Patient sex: M
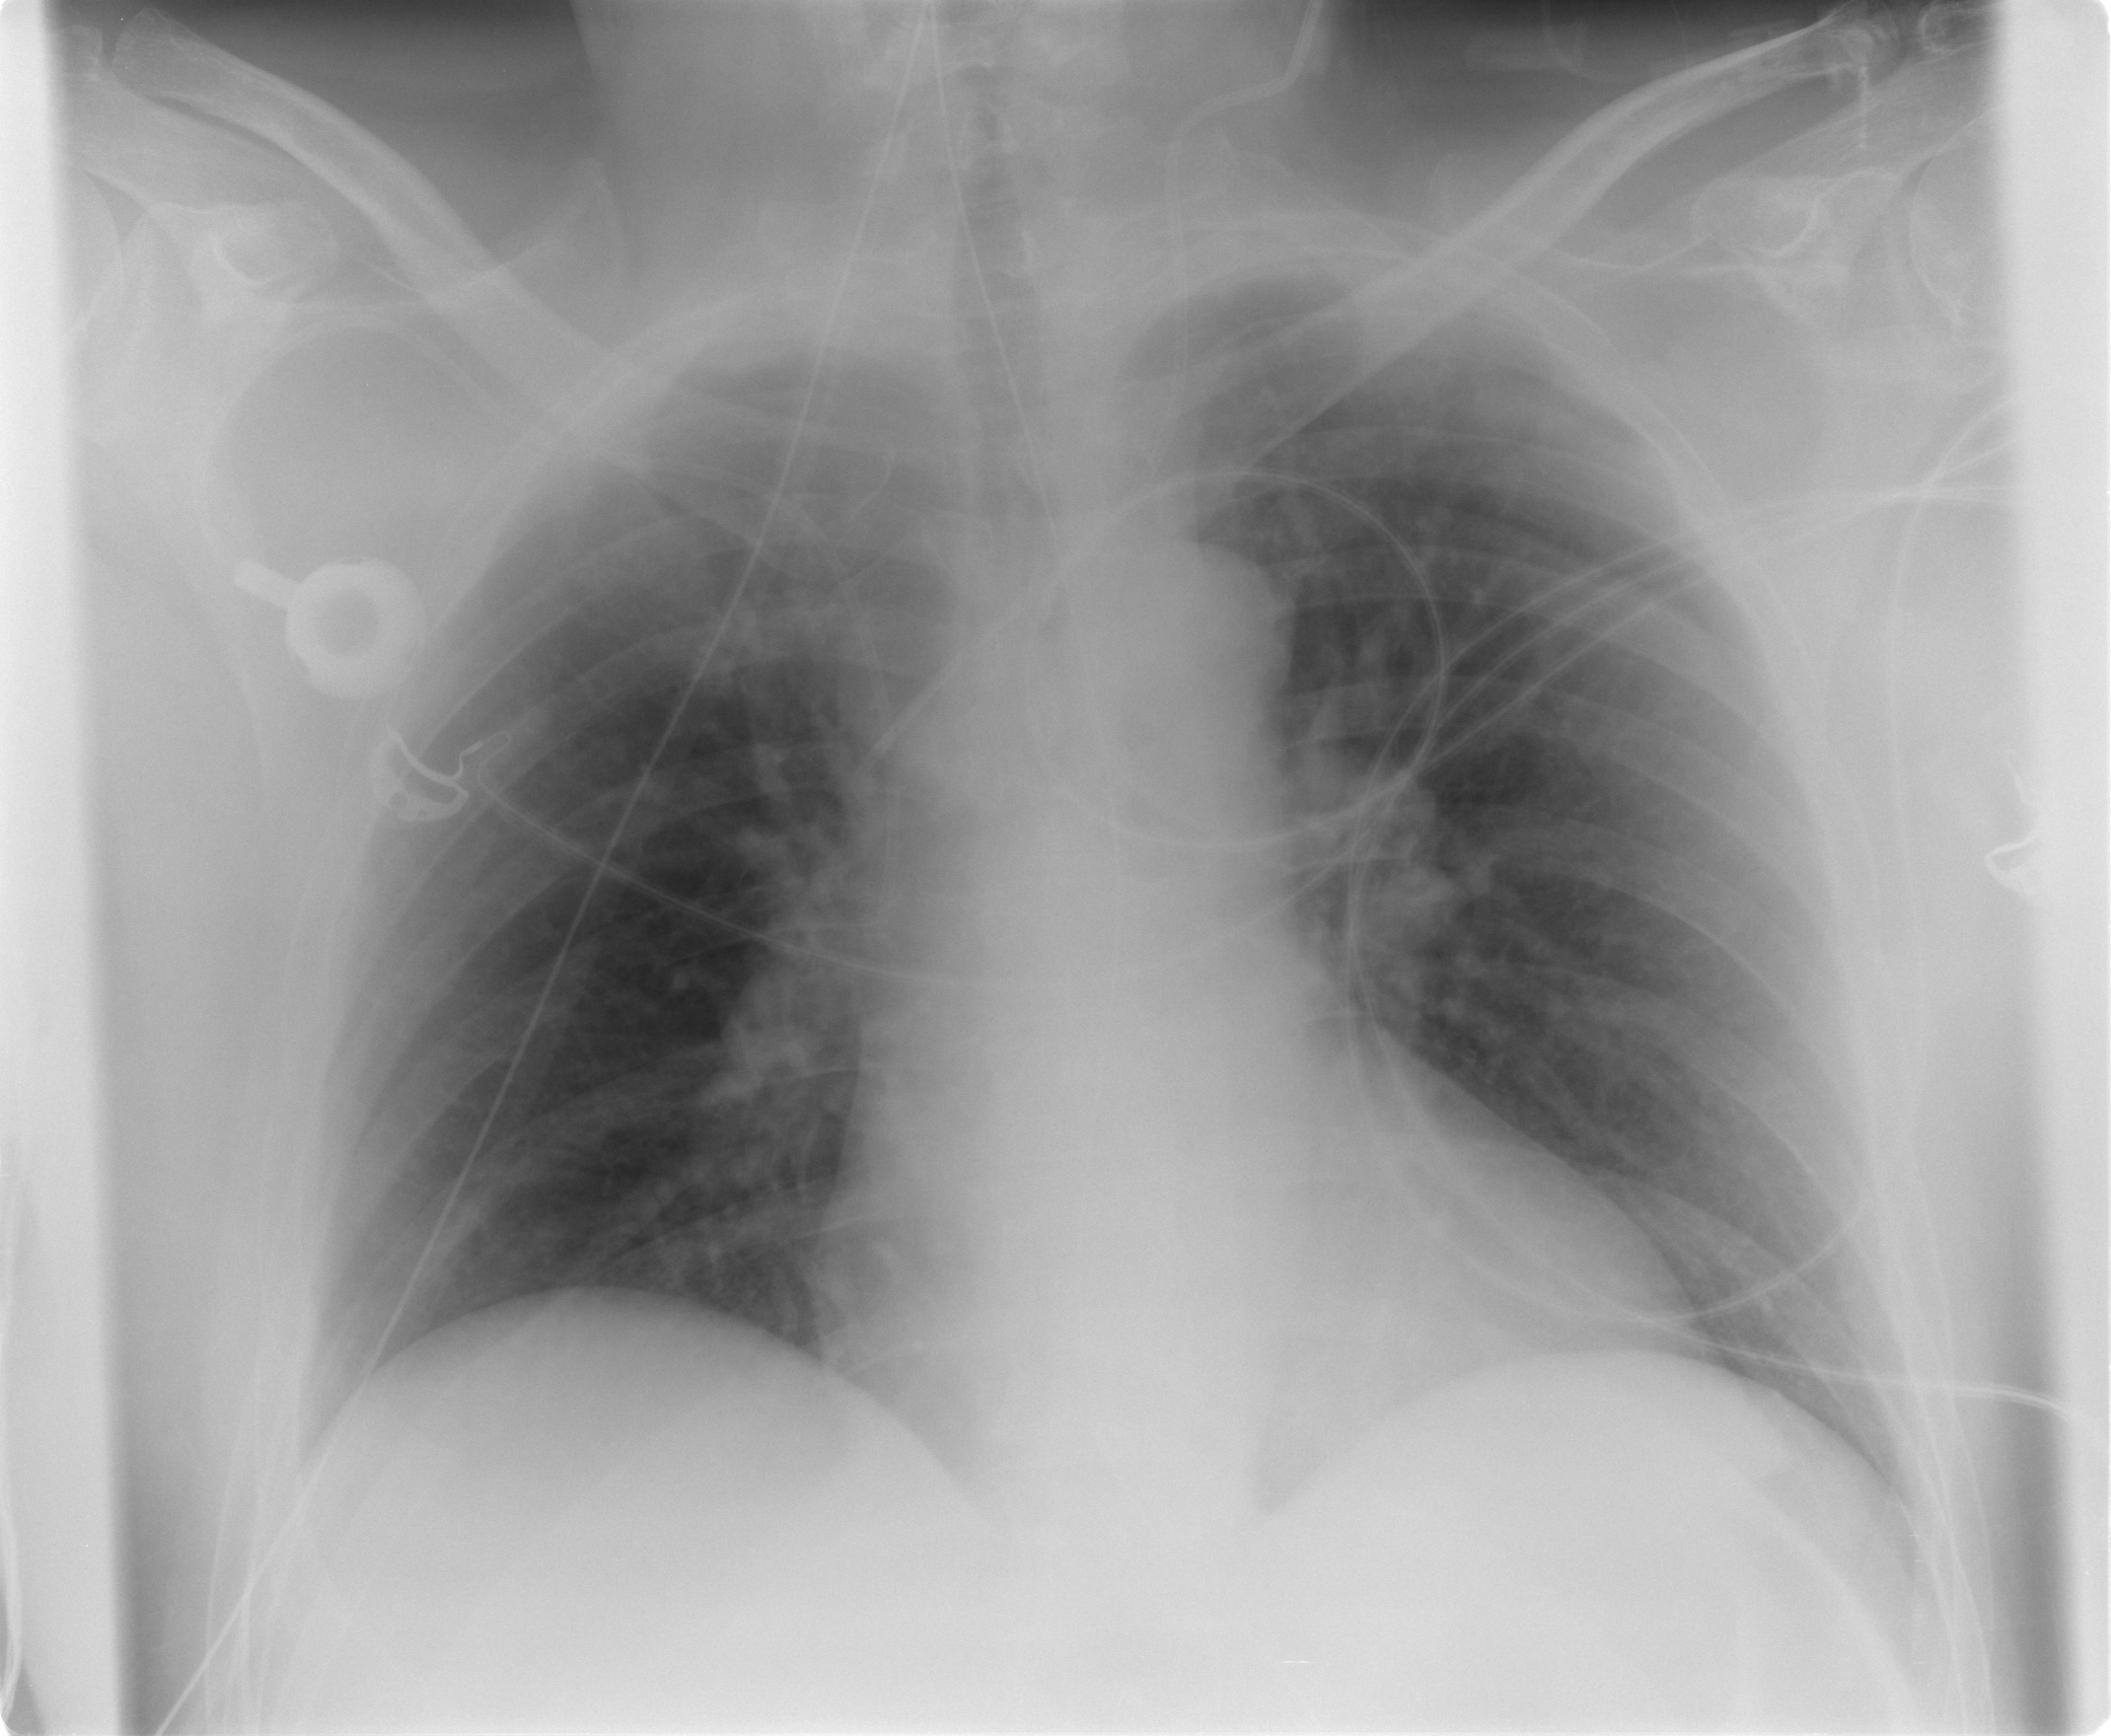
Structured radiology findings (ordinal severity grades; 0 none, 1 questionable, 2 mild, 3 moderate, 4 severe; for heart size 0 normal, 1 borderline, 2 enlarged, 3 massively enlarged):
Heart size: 1
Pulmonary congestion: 2
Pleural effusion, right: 0
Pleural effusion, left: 0
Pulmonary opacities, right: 0
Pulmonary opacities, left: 0
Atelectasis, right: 0
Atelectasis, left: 0